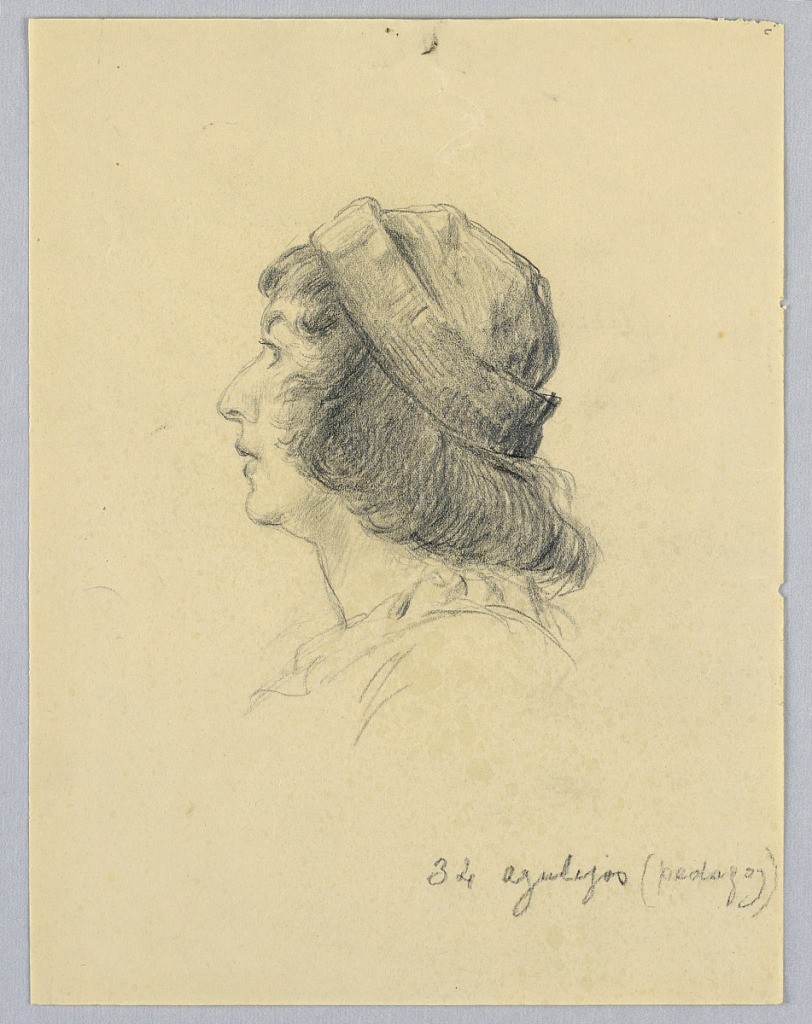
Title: Portrait of a Man
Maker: Raimundo de Madrazo, Spanish, 1841–1920
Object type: Drawing
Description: Portrait of a man turned in profile, depicted from the neck upwards.